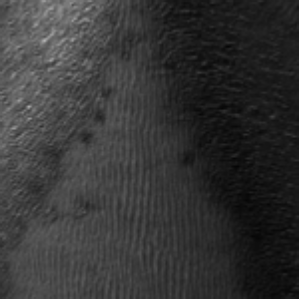
Label: frost